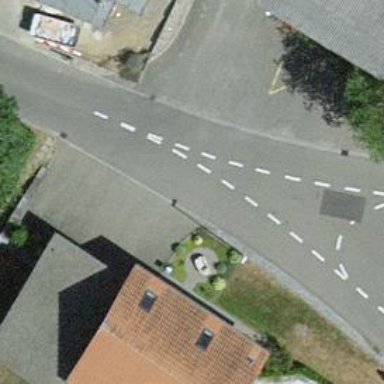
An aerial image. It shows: Public transport stop position.